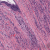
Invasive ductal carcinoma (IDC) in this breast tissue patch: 1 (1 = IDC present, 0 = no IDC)